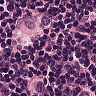
Metastatic tissue present: yes